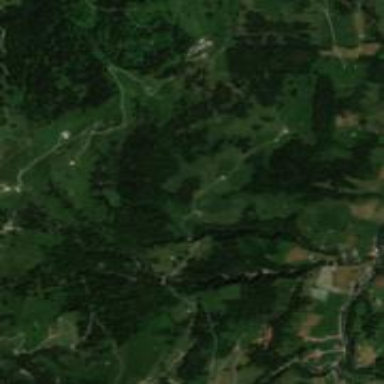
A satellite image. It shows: Forest area.